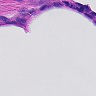
Metastatic tissue present: yes